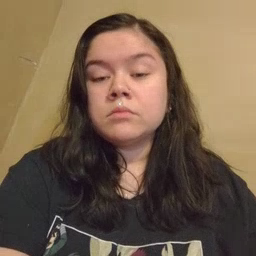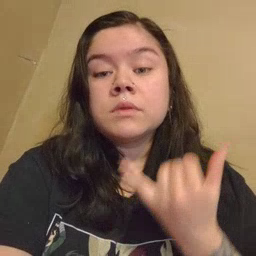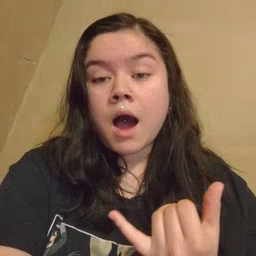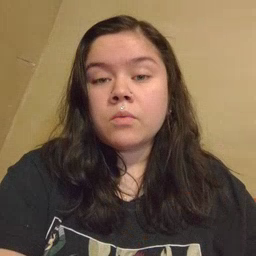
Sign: now